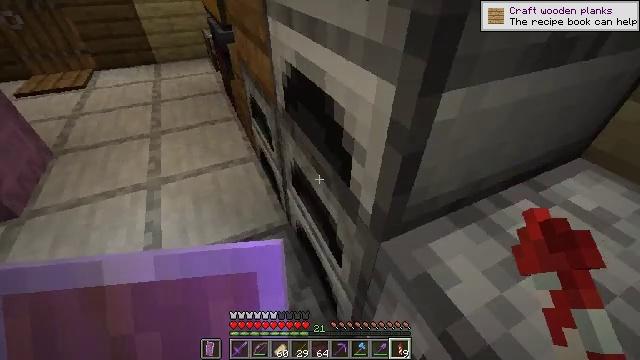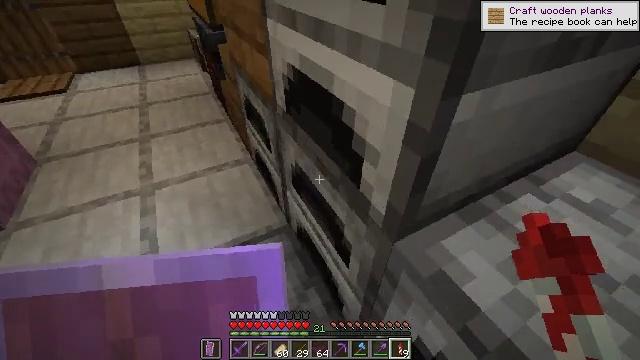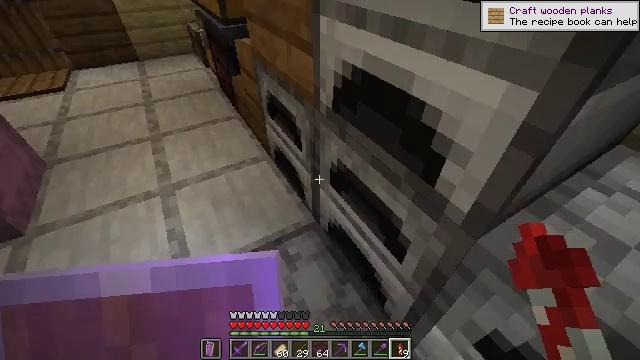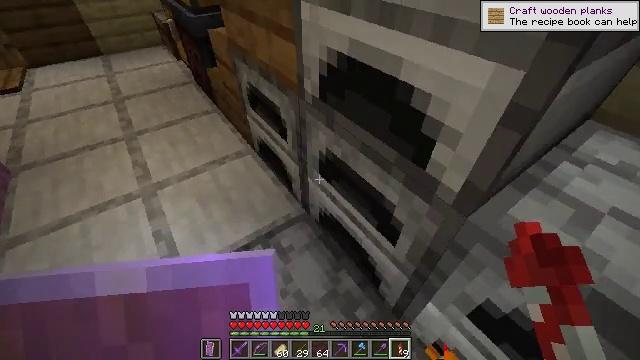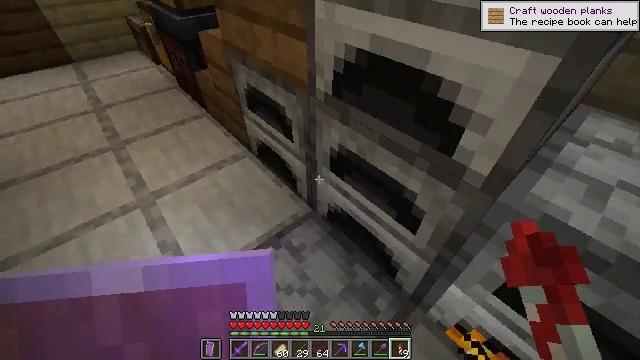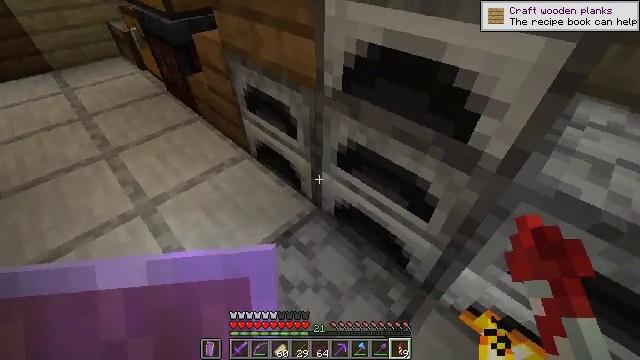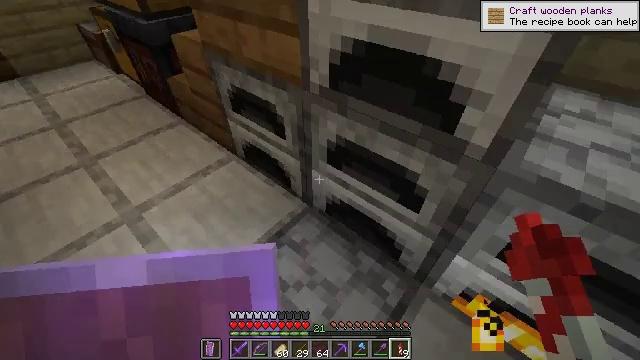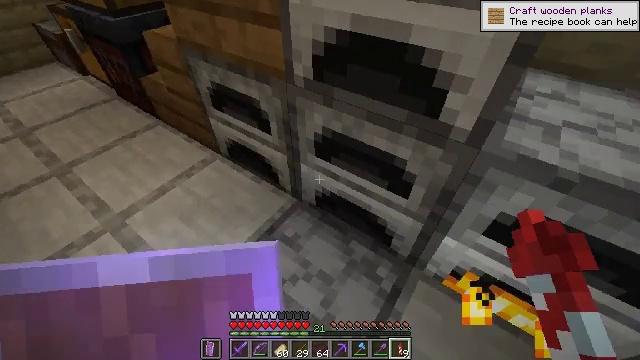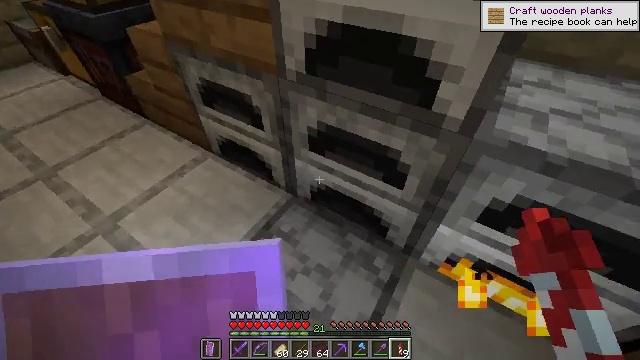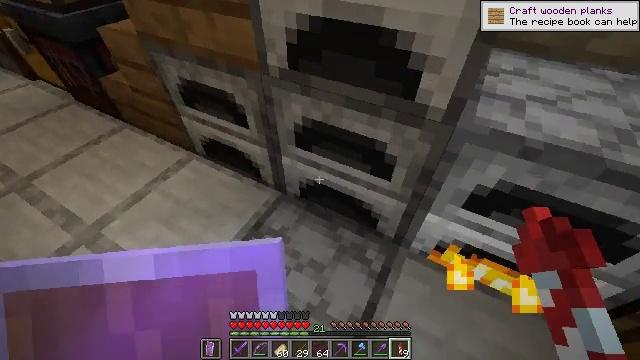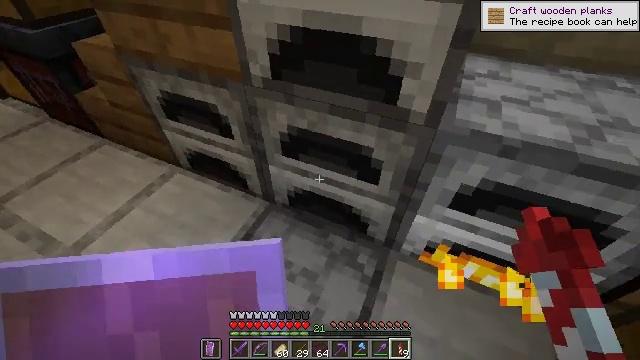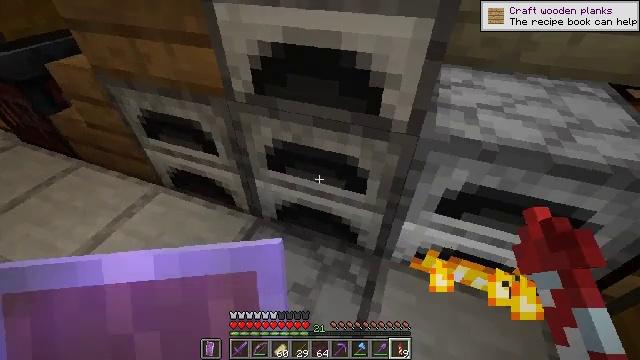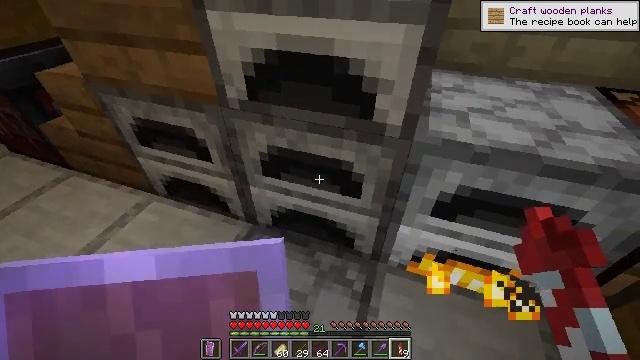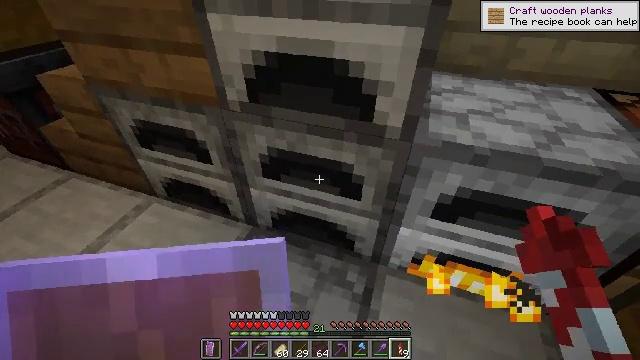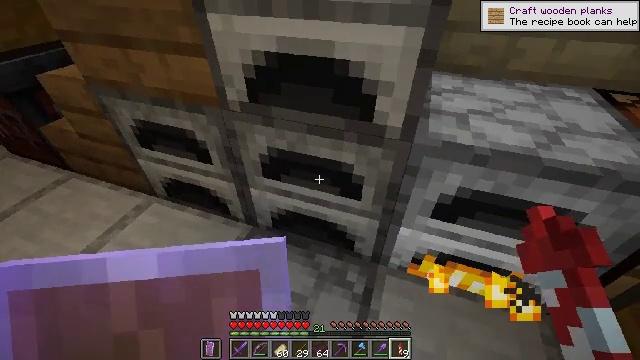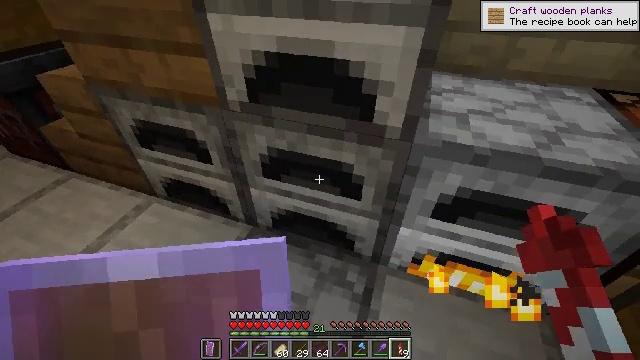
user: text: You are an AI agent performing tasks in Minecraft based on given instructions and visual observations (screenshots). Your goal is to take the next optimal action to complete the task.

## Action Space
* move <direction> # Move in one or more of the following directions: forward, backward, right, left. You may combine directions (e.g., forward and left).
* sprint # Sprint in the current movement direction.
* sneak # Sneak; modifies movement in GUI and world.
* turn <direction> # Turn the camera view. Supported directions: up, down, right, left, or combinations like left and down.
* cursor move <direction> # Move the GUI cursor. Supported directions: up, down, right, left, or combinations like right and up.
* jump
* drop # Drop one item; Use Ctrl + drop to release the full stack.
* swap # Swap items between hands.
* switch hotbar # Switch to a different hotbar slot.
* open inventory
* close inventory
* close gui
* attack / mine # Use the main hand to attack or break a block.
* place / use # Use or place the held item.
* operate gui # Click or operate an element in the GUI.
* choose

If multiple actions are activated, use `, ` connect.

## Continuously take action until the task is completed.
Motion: motion action
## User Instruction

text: Craft nether bricks from netherrack using a furnace.
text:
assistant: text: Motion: move left, turn right
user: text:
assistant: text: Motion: move left, turn right and down
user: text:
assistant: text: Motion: move left, turn right and down
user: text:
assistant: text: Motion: turn right
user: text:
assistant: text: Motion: turn right
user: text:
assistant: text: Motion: turn right
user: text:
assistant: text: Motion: turn right and down
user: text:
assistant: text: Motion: turn right
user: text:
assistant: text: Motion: turn right
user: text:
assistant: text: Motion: turn right and up
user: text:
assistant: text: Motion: turn right and up
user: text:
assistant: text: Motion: turn right and up
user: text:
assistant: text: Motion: no_op
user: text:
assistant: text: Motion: no_op
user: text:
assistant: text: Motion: use / place
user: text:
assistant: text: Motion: use / place
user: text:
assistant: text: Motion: no_op
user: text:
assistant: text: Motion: no_op
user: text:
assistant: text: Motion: no_op
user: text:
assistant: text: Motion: no_op
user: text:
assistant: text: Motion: no_op
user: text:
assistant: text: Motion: no_op
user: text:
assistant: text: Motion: turn left
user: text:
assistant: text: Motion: no_op
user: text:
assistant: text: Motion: no_op
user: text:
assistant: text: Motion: no_op
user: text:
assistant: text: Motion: turn left and down
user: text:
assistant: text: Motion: no_op
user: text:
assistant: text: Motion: no_op
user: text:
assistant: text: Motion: no_op